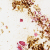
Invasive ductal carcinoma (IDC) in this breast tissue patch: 0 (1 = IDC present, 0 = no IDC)